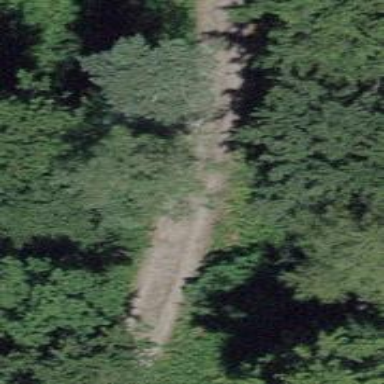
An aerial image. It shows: Track with grade 2 tracktype.